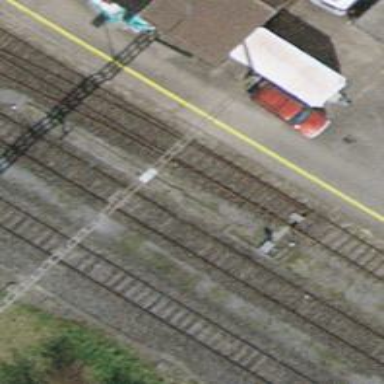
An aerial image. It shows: Railway switch.